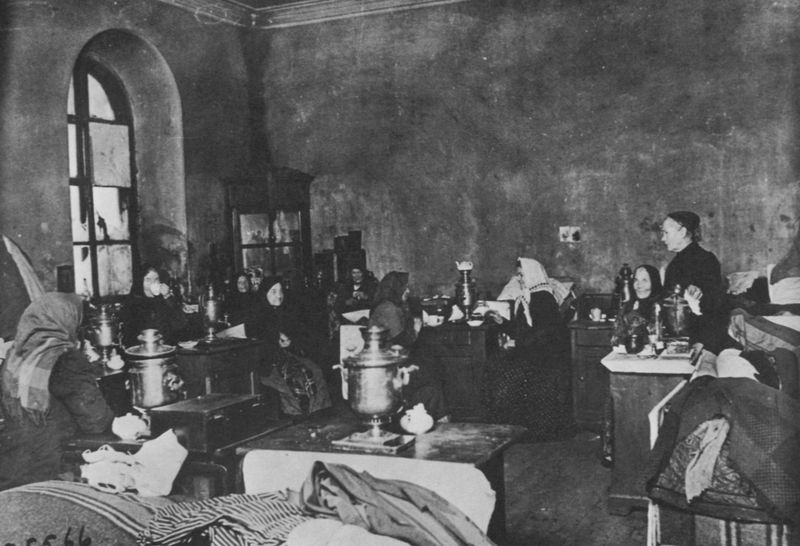
Titel: Ein Altenheim
Künstler: Russischer Photograph
Standort: Washington (District of Columbia)
Institution: Library of Congress
Schlagwörter: gruppe, mann, weiß, frauen, menschen, sitzen, fenster, frau, glas, grau, kleider, männer, raum, schwarz, tisch, tische, zimmer, tuch, alt, trinken, wand, arm, helld, innenraum, kalt, nass, interieur, stoff, tücher, decke, ofen, schürze, topf, kommode, schrank, ecke, bogen, russland, mauer, kahl, winter, laden, dielen, saal, essen, kopftuch, gestreift, streifen, bett, tischchen, tasse, tee, foto, fotografie, rundfenster, geschirr, gruppenbild, photo, karaffe, tassen, glasfenster, unkel, kopftücher, gebückt, samowar, schränkchen, kannen, teekessel, alte frauen, rücke, rundbogenfenster, bogenfenster, decken, betten, feucht, karaffen, gruppenfoto, heim, schlafsaal, samovar, russischer fotograf, gemeinschaftsraum, glasschrank